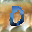
Label: 0